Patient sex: M
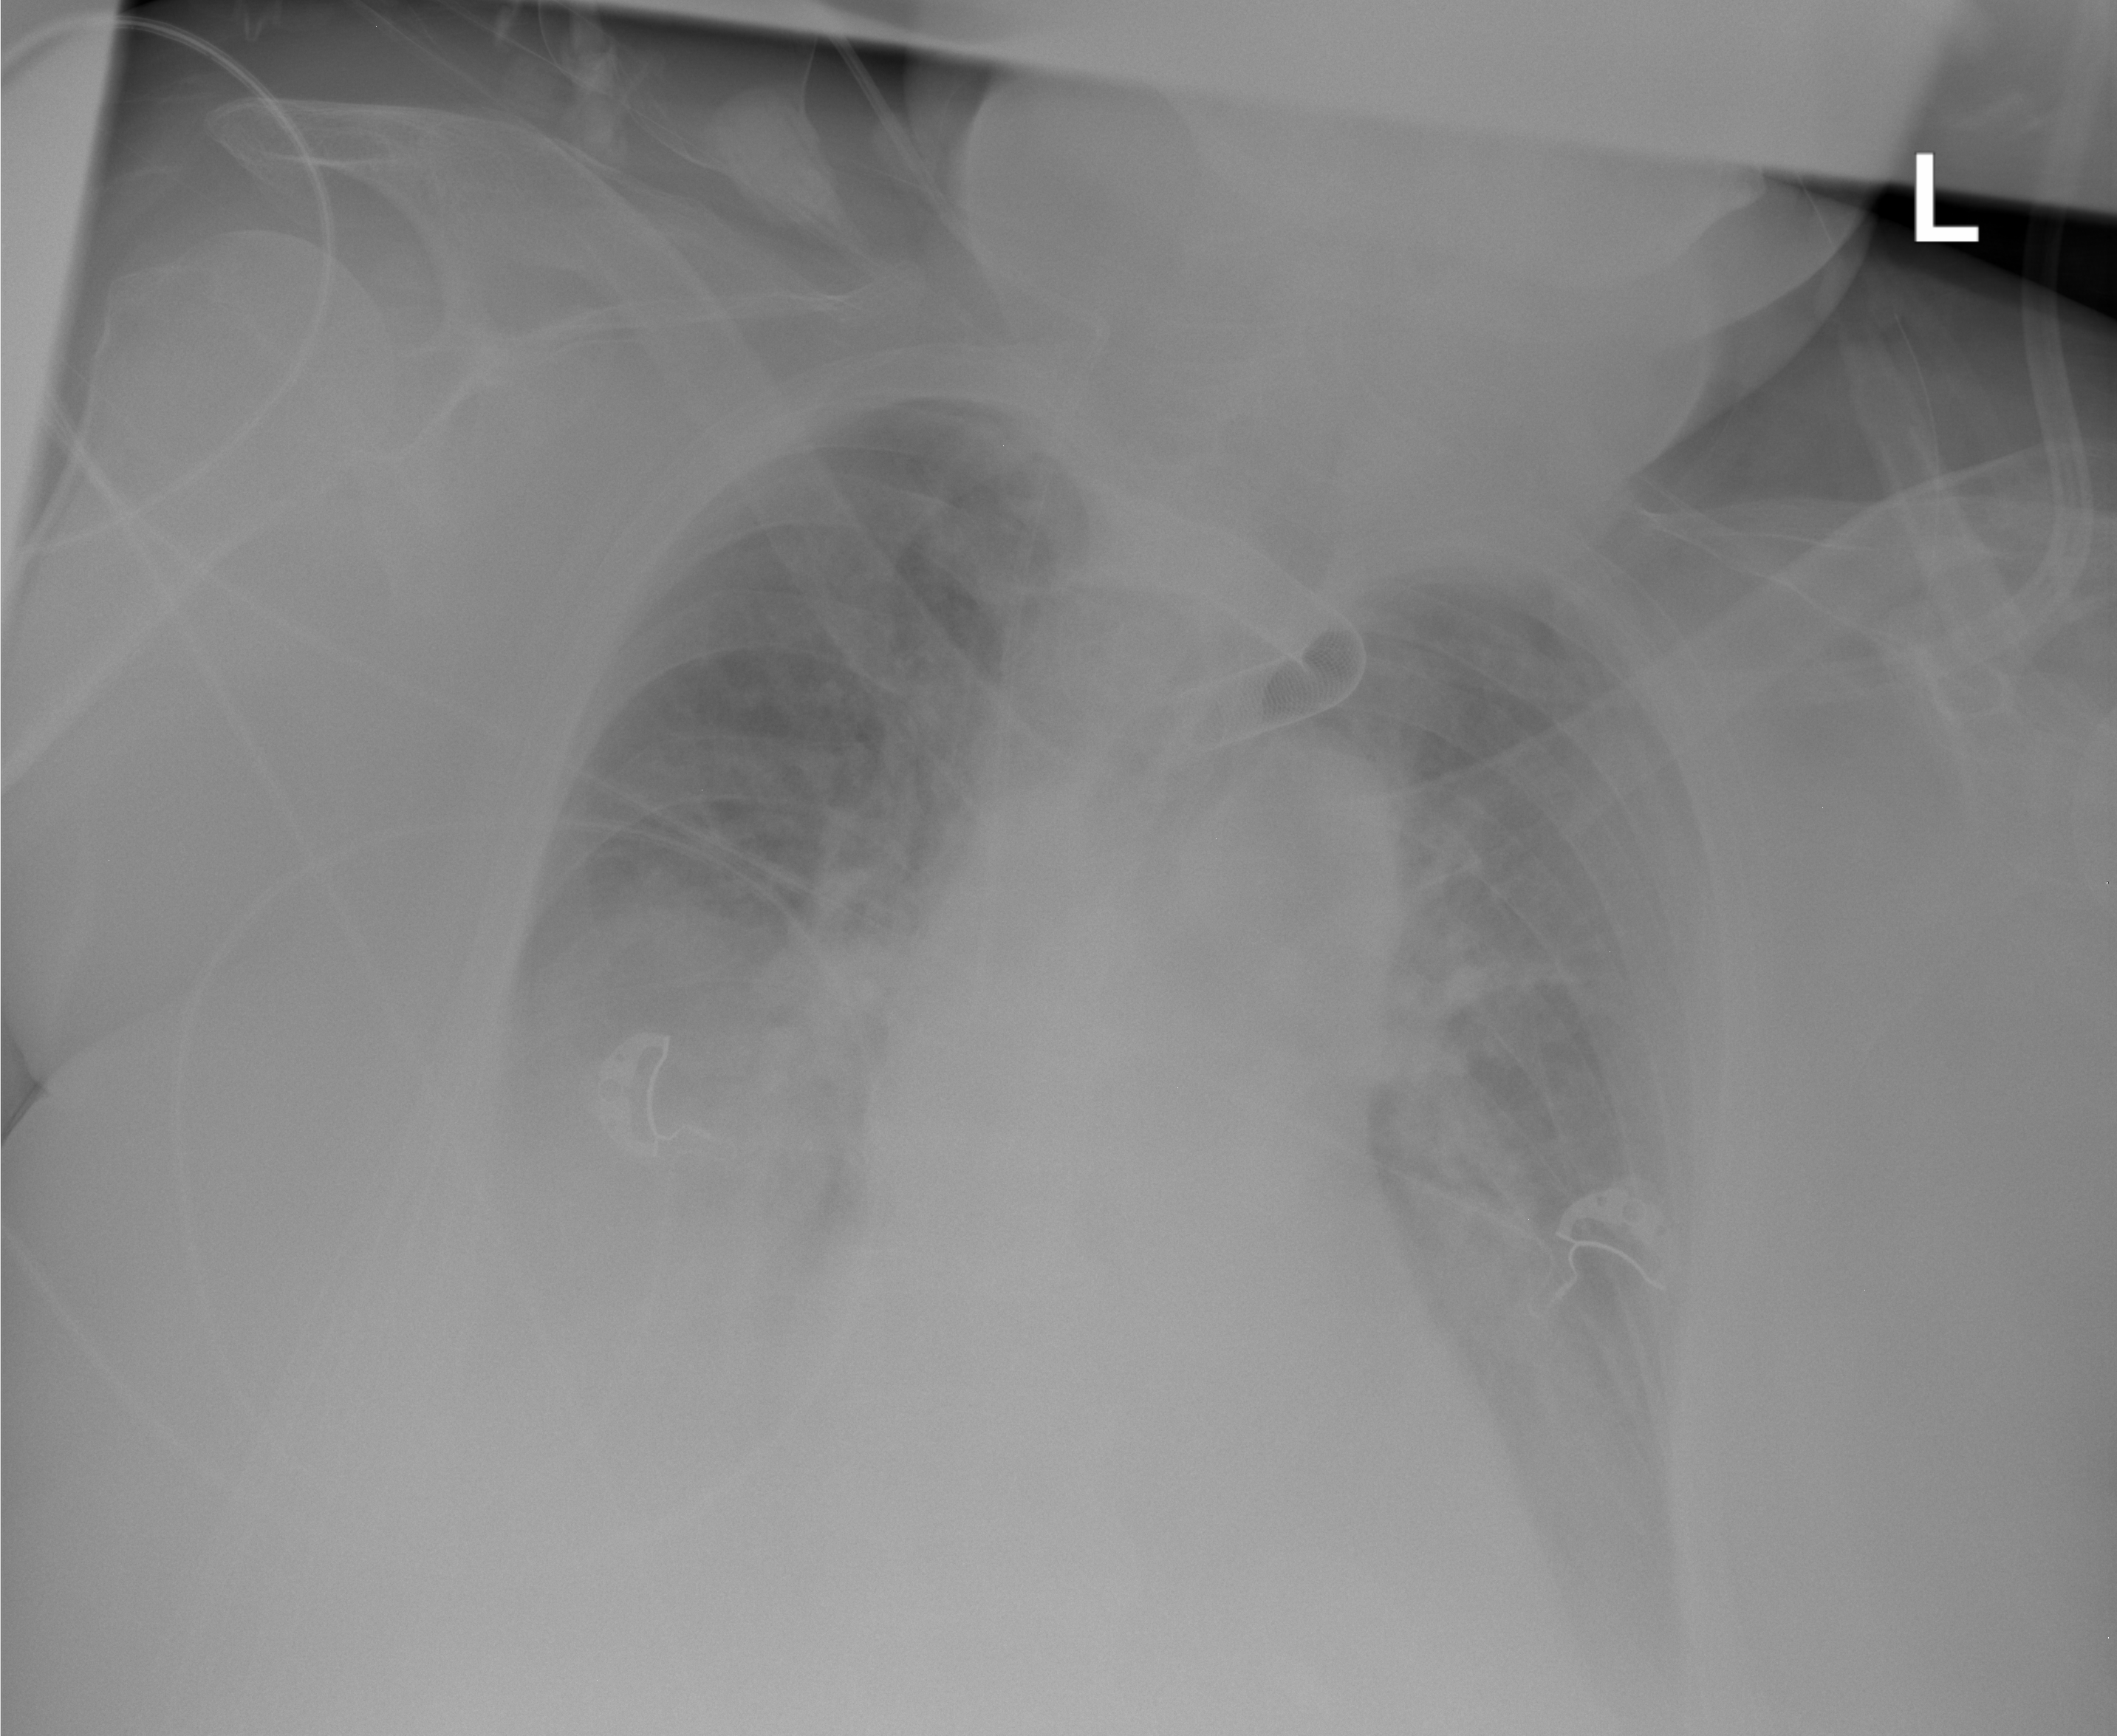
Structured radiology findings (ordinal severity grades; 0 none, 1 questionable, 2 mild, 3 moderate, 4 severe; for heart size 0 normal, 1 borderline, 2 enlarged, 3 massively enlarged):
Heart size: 0
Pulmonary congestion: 2
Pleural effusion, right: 3
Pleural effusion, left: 2
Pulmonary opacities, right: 0
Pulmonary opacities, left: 0
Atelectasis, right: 3
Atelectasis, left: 2